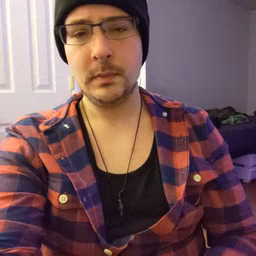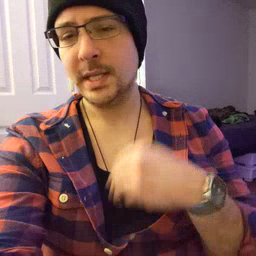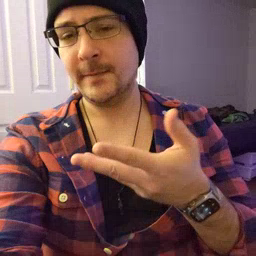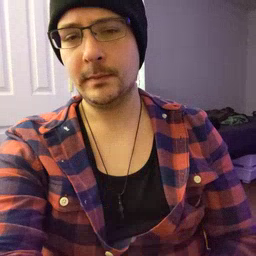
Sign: give